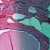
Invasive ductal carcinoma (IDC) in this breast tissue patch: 0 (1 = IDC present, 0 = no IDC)